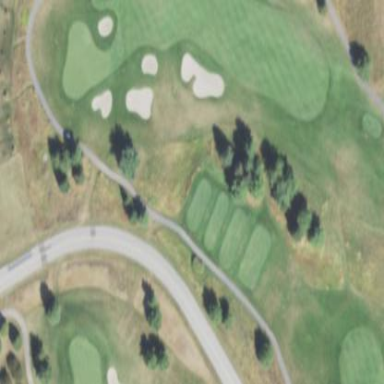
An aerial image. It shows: Rough area in golf course.